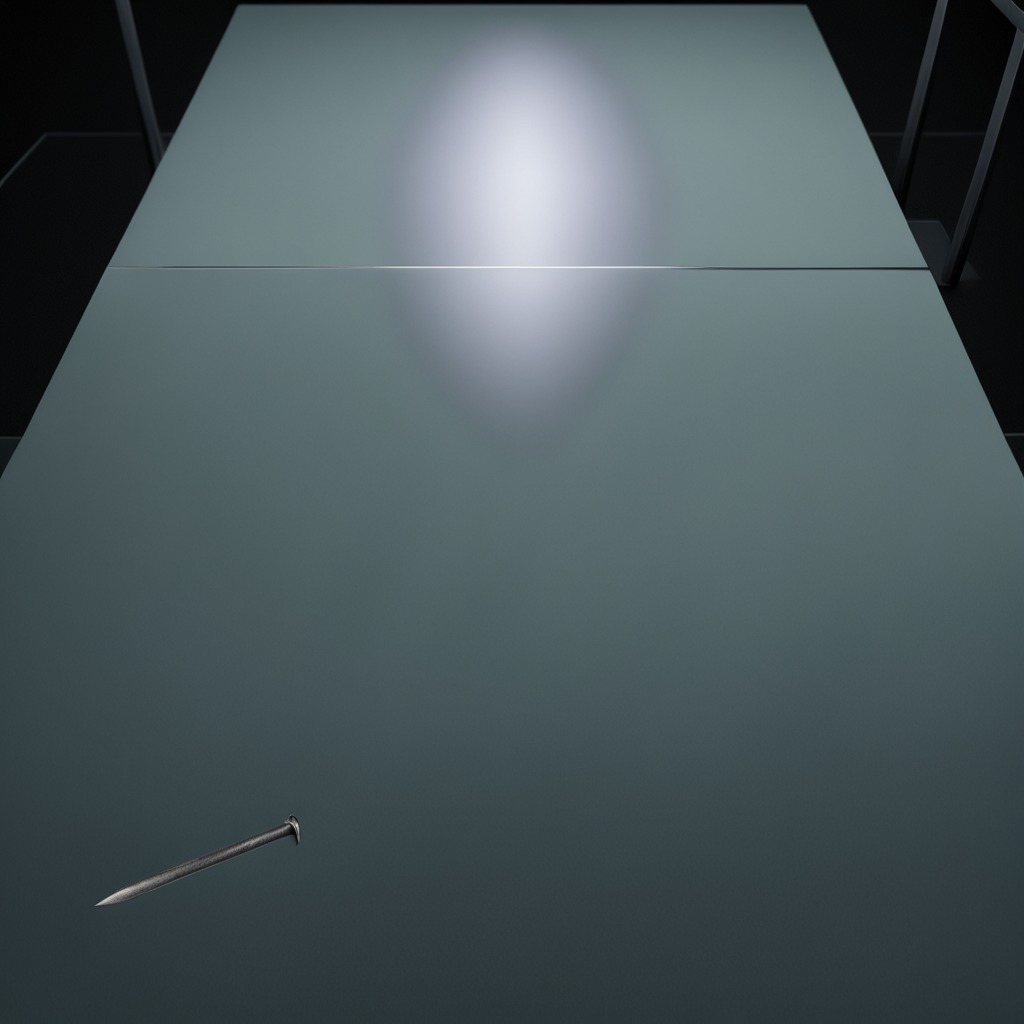
An iron nail is lying on a clean empty table in a railway signal maintenance room lit by harsh overhead fluorescents photorealistic surface textures crisp shadows high dynamic range.